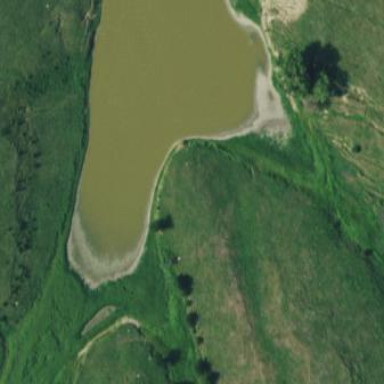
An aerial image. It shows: Reservoir.